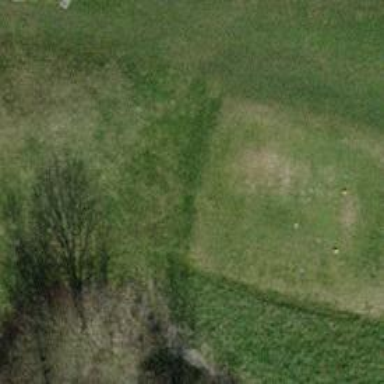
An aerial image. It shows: Grassy area designated as golf tee.